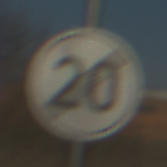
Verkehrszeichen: EndeGeschwindigkeit20
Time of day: MorningAfternoon
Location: Outdoor (Nature)
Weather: Clear
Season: NotSpecified
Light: Natural